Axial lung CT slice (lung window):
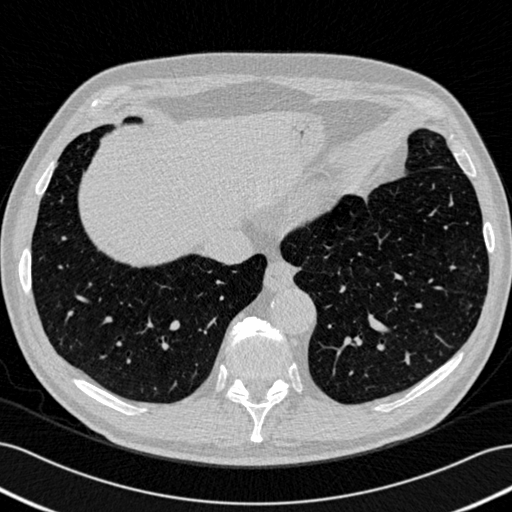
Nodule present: no